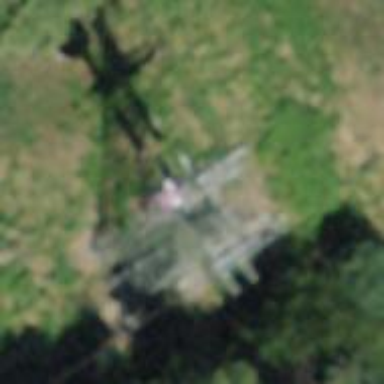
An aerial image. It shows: Pylon used for aerialway.